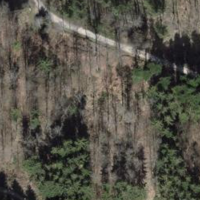
EUNIS habitat code: 44
Species observed at this site:
Nuphar lutea